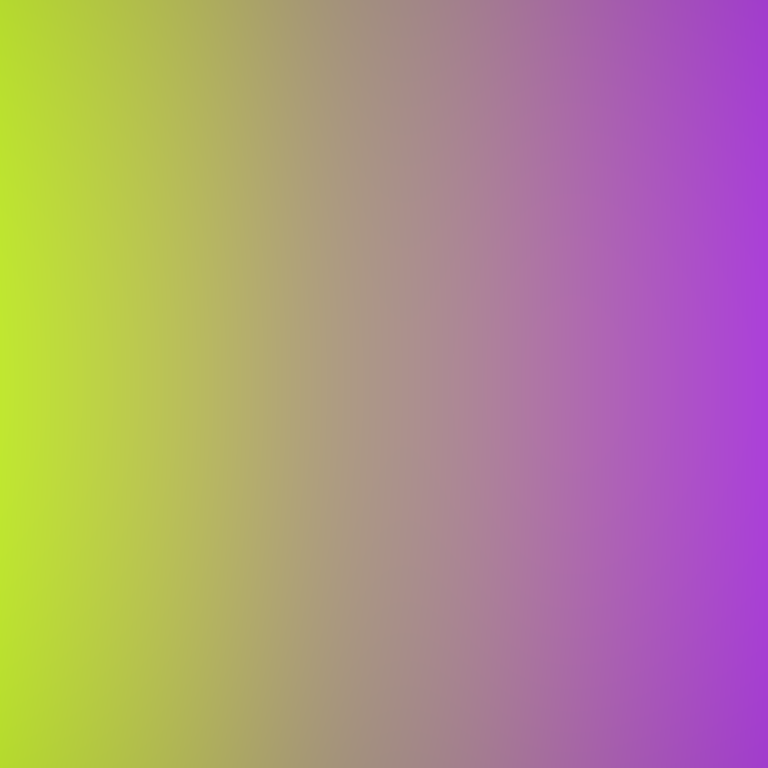
Abstract light effect, smooth gradient from vibrant yellow to rich purple, energetic atmosphere, soft blend, no room, no furniture, no objects.